Field crop: tomato
Growth stage: 1
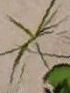
Species: cyperus